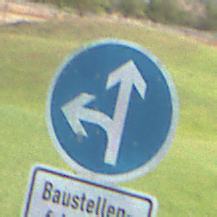
Verkehrszeichen: VorgeschriebeneFahrtrichtungGeradeausOderLinks
Zusatzzeichen unten: SonstigeFahrzeugePersonengruppenFrei1
Umgebung: Outdoor, Nature
Tageszeit: MorningAfternoon
Wetter: PartlyCloudy
Licht: Natural
Jahreszeit: NotSpecified
Kontrast: HighContrast